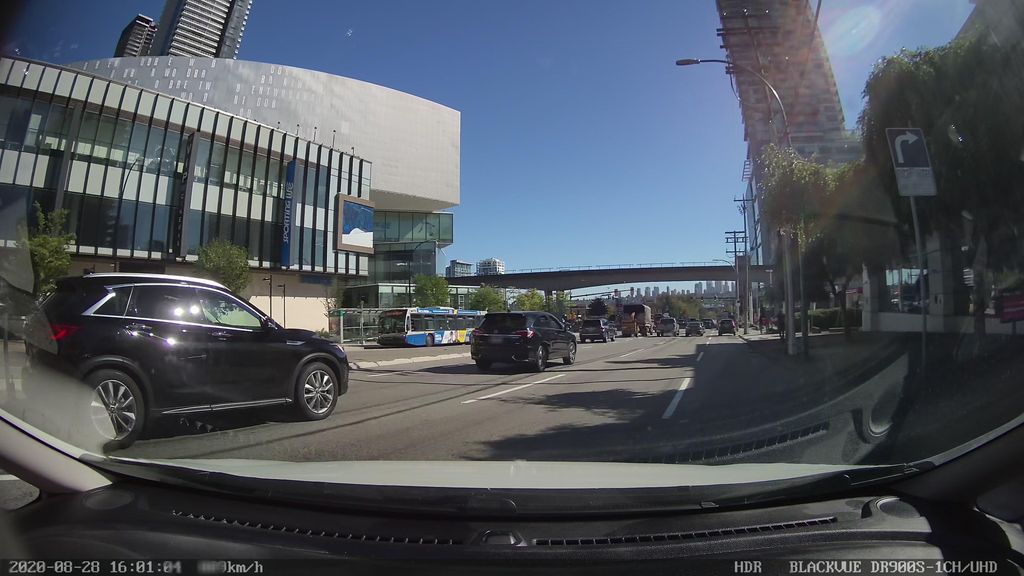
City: vancouver